Field crop: maize
Growth stage: 2
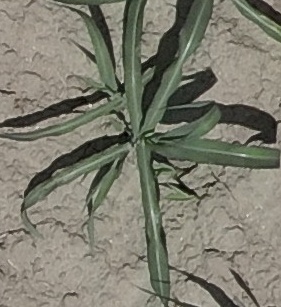
Species: sorghum